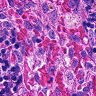
Metastatic tissue present: no